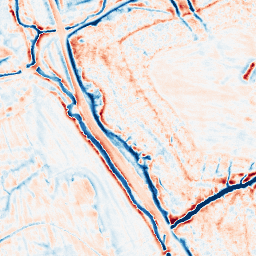
Category: edge_preserving
Decomposition family: bilateral
Decomposition parameters: d: 15
sigma_color: 25
sigma_space: 25
Upsampling method: regularized
Upsampling parameters: scale: 4
lambda_reg: 0.001
Upsampling scale: 4